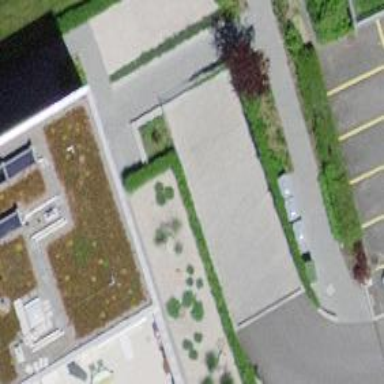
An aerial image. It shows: Parking entrance.